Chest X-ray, AP view. Patient: 34 years old, sex M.
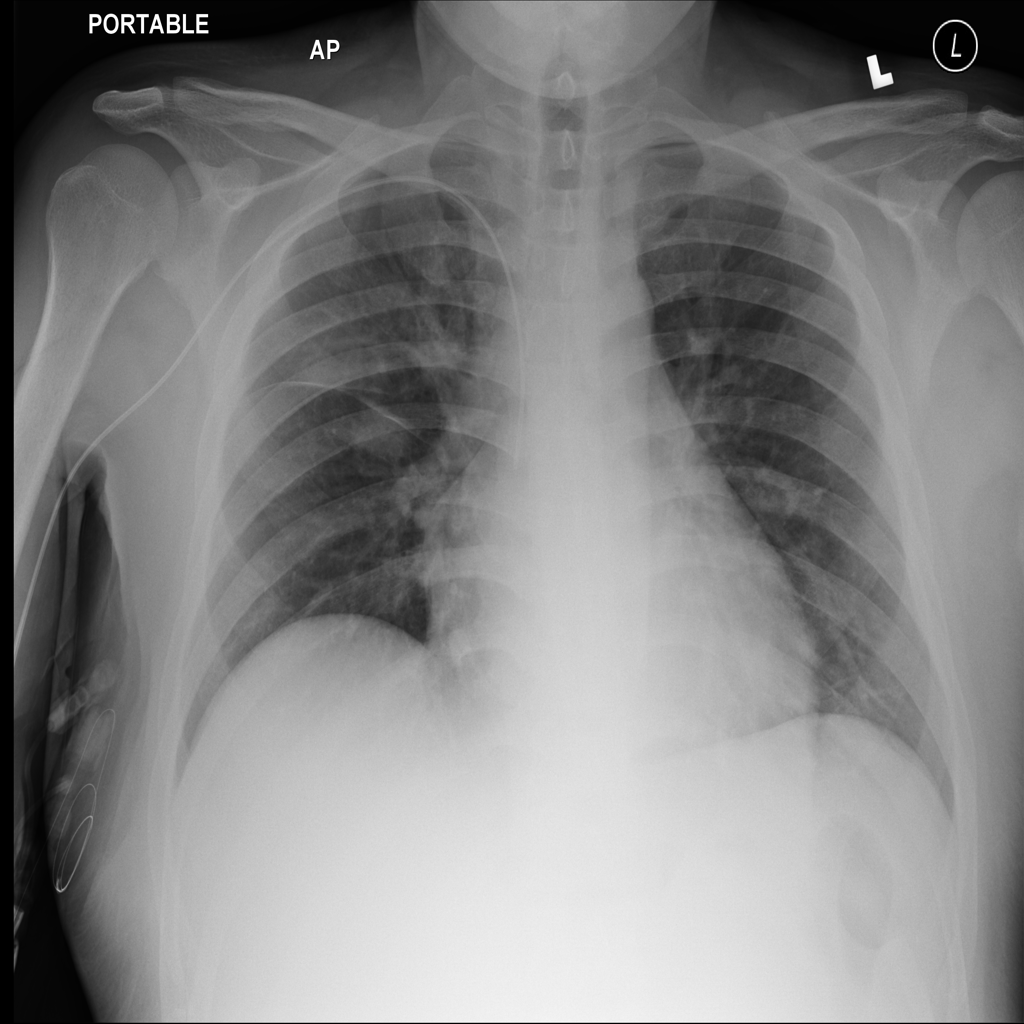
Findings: Infiltration